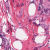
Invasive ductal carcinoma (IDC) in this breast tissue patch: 0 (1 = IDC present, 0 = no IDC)